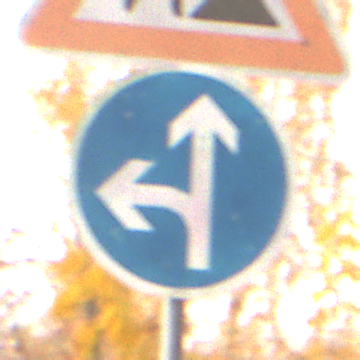
Verkehrszeichen: VorgeschriebeneFahrtrichtungGeradeausOderLinks
Zusatzzeichen oben: Arbeitsstelle
Umgebung: Roofed, Suburban
Tageszeit: SunriseSunset
Wetter: Clear
Licht: Natural
Jahreszeit: NotSpecified
Kontrast: MediumContrast